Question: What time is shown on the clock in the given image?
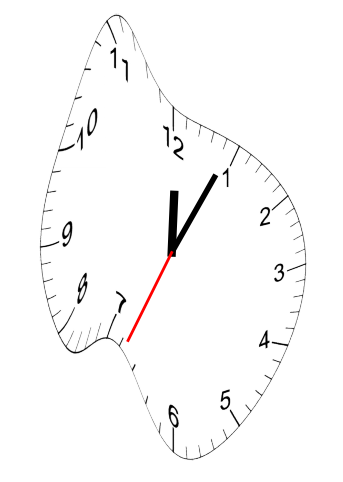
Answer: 12:04:34